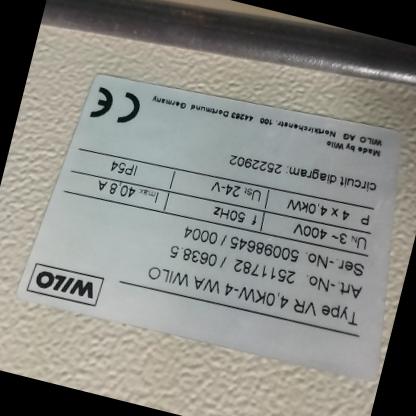
Klasa: tabliczka-znamionowa